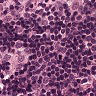
Metastatic tissue present: no